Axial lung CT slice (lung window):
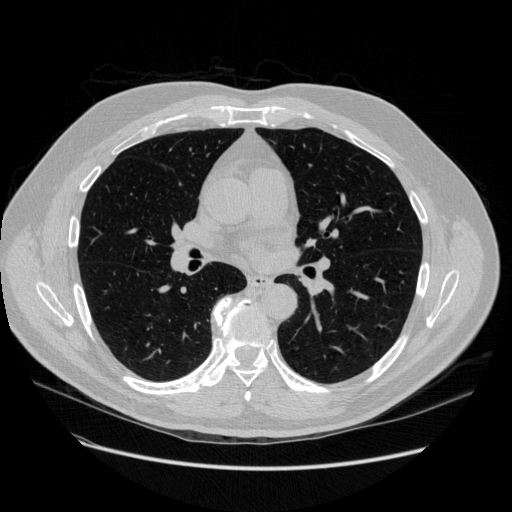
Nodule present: no